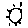
Label: sun